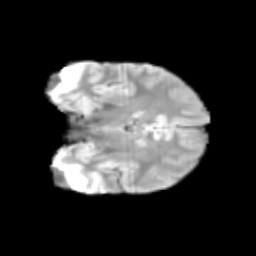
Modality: T2w
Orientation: coronal
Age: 12
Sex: male
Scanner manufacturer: siemens
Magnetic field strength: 3 T
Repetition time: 3.8 s
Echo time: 0.07 s